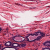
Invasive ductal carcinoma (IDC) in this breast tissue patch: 0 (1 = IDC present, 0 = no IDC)